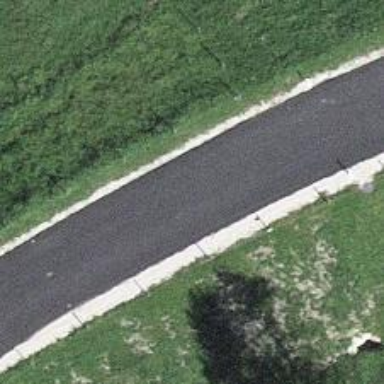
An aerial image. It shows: Tertiary road with asphalt surface.